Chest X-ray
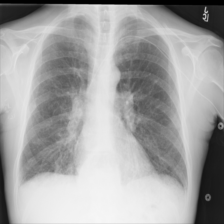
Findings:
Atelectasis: negative
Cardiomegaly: negative
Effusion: negative
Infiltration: positive
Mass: negative
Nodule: negative
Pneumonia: negative
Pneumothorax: negative
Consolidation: negative
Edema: negative
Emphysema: negative
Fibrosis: negative
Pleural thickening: negative
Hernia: negative